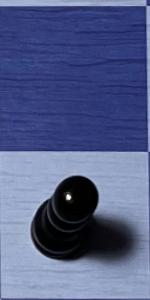
Label: Pawn_Black